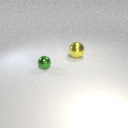
large yellow metal sphere behind small green metal sphere